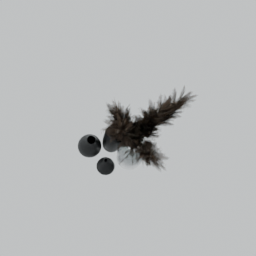
Label: decoration